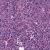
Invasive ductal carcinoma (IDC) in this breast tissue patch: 1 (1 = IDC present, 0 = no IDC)